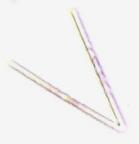
Label: Thalassionema